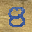
Label: 8